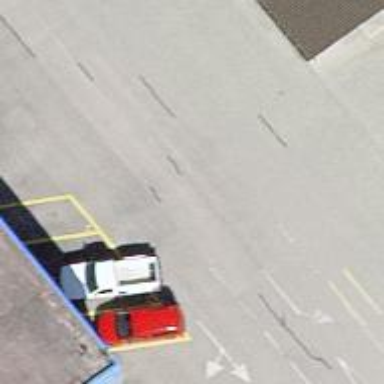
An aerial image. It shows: Parking area.